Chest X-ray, PA view. Patient: 23 years old, sex M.
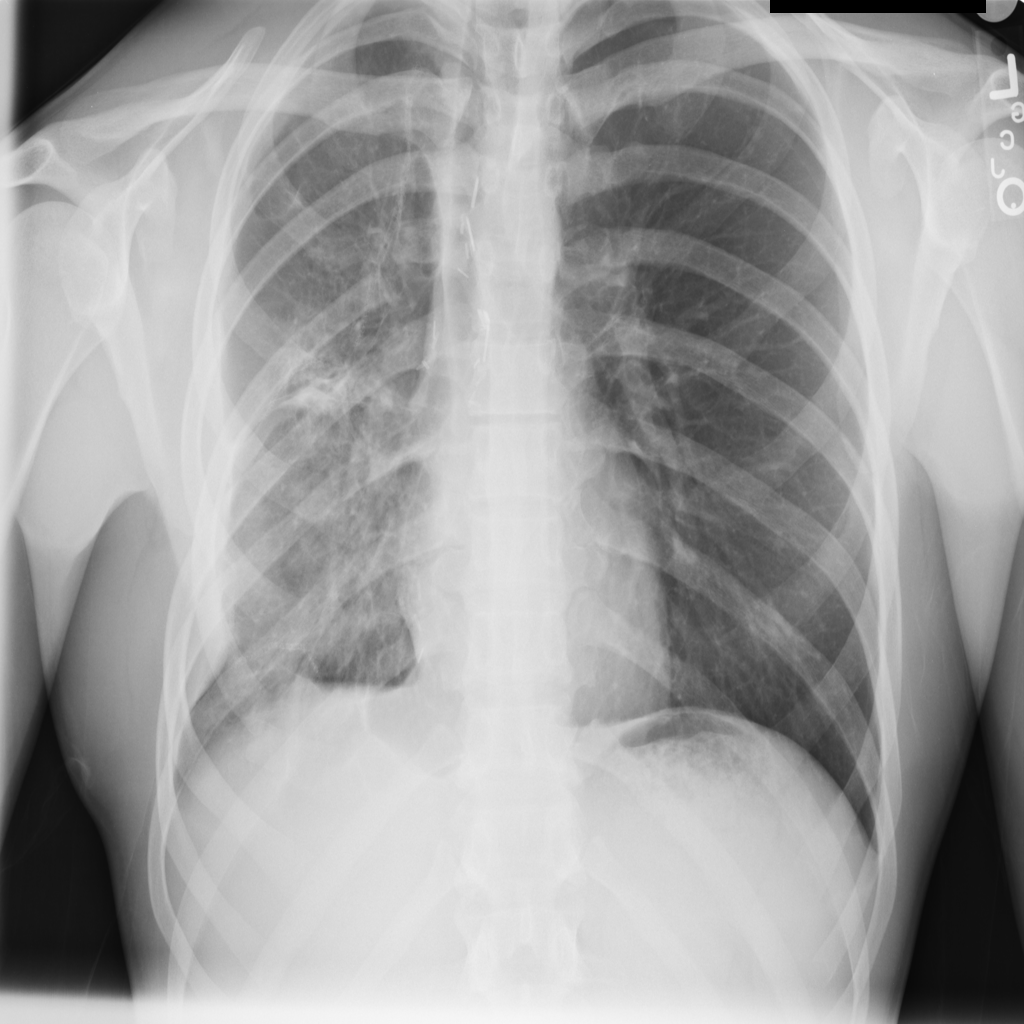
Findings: Edema, Effusion, Infiltration, Pleural_Thickening, Pneumonia